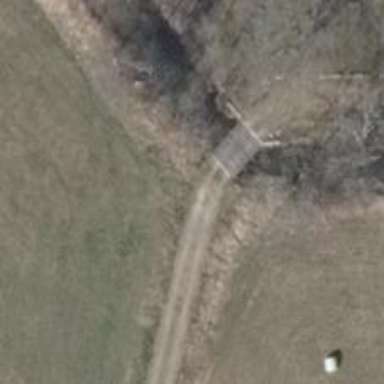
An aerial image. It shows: Driveway bridge with ground surface.